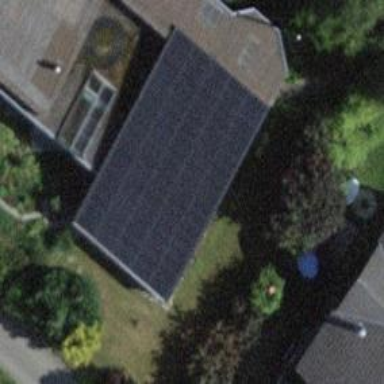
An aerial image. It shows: Solar power generator using photovoltaic method with solar photovoltaic panel types.